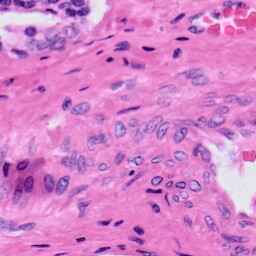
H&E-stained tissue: Prostate